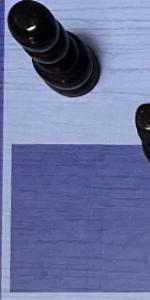
Label: Empty